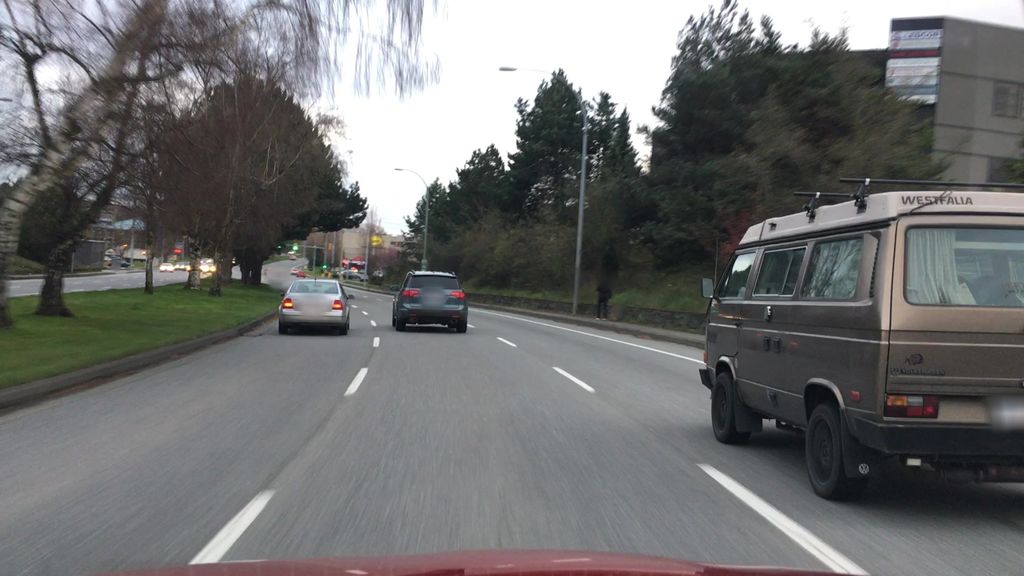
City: victoria